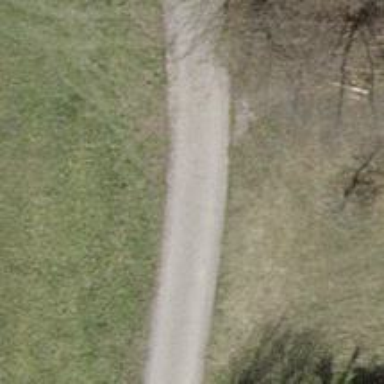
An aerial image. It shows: Track with grade 1 quality.